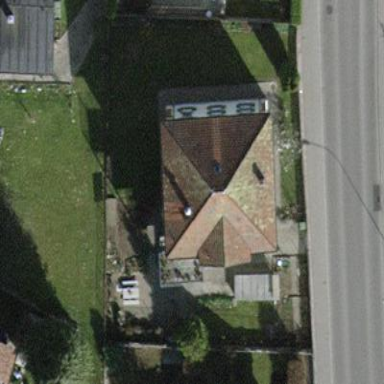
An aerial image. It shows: Detached building.